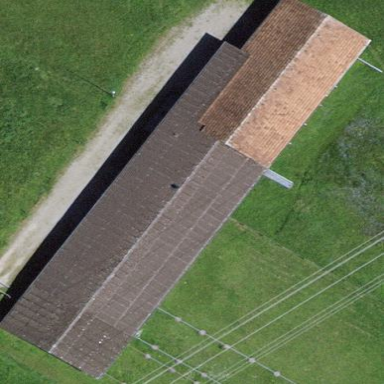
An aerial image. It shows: Building dedicated to shooting sports.